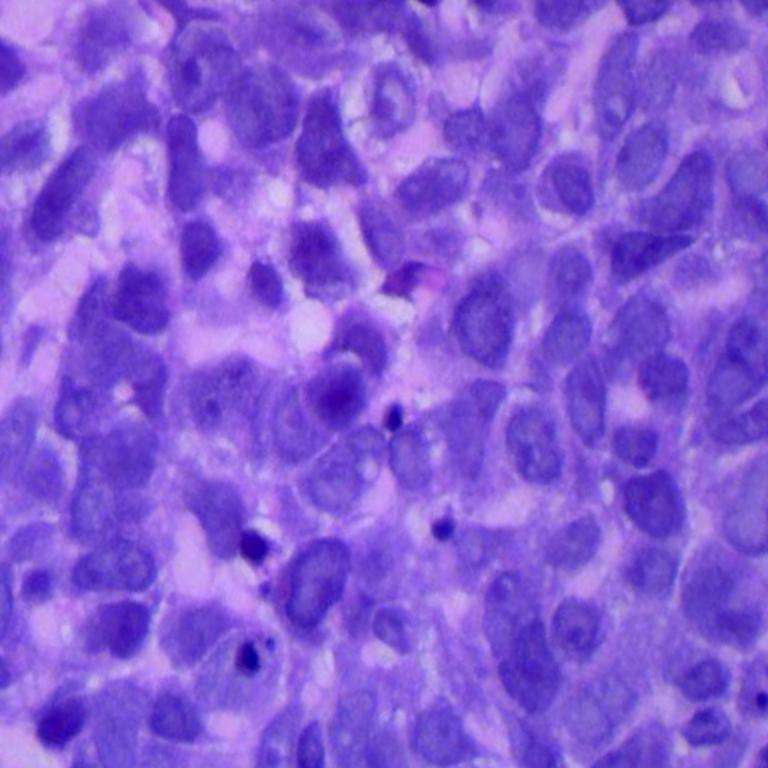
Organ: lung
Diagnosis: squamous carcinomas